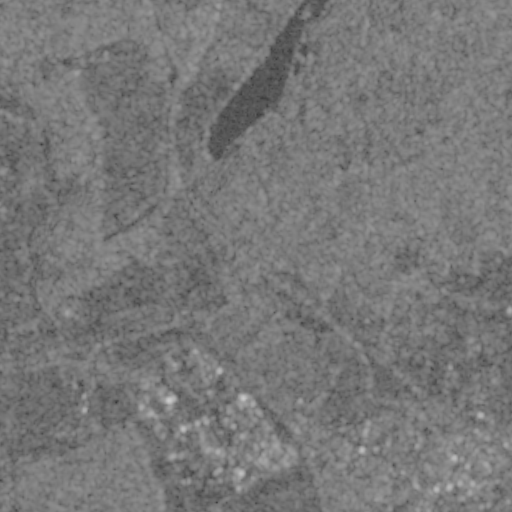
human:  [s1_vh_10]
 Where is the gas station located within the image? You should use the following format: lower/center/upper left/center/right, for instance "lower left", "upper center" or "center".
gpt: The gas station is located in the lower center of the image.
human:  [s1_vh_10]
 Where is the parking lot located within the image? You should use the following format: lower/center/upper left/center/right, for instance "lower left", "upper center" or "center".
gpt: The parking lot is located in the lower right of the image.
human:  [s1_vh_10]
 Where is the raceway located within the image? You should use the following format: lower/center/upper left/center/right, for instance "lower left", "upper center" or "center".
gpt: The raceway is located in the lower center of the image.
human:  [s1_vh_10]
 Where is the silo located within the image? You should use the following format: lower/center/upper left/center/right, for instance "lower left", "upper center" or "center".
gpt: The silo is located in the lower center of the image.
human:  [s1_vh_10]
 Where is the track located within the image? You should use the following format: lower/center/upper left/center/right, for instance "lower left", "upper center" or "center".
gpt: There is no track in the image.

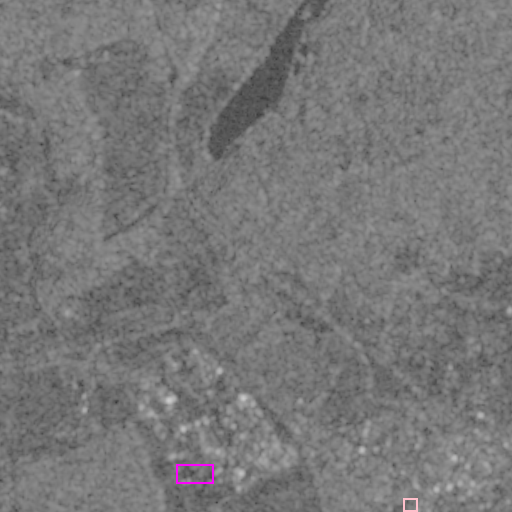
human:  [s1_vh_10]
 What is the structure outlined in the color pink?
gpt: The structure outlined in pink is a park.
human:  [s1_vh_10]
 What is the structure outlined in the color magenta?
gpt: The structure outlined in magenta is a parking lot.
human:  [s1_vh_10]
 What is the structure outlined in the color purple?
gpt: There is no purple outline.